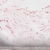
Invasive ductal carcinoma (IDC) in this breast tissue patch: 0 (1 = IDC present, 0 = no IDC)